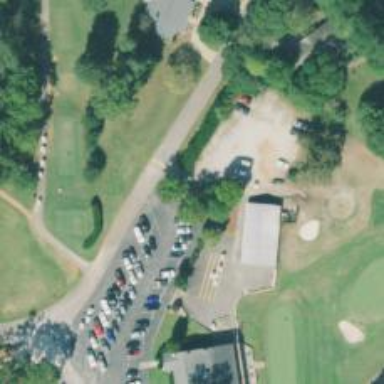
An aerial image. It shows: Pathway for golfing.